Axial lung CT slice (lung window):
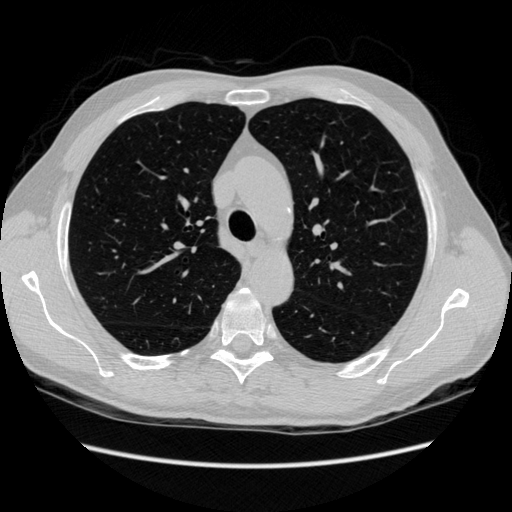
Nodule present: no